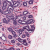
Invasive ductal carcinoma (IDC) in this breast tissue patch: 0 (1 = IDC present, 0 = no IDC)